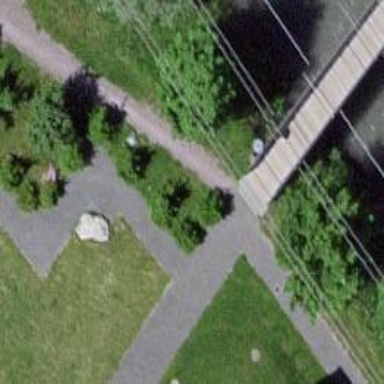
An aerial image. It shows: Footway bridge.